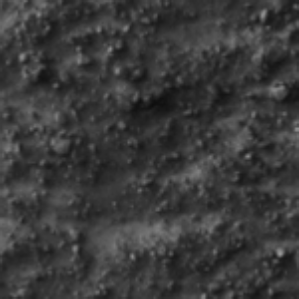
Label: frost